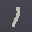
Label: 1